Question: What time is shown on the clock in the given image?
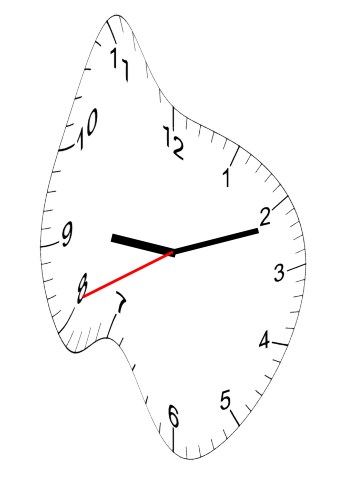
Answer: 09:11:41